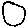
Label: circle